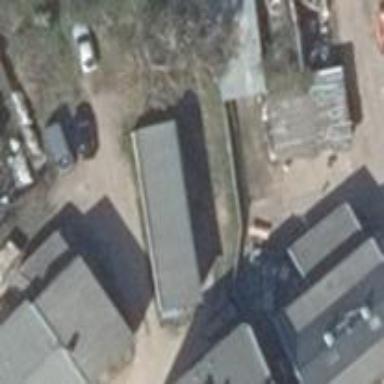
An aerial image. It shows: Simple and straightforward house.